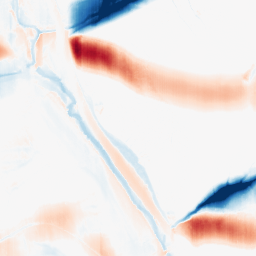
Category: morphological
Decomposition family: morphological_ellipse
Decomposition parameters: operation: average
width: 50
height: 5
Upsampling method: edge_directed
Upsampling parameters: scale: 2
Upsampling scale: 2